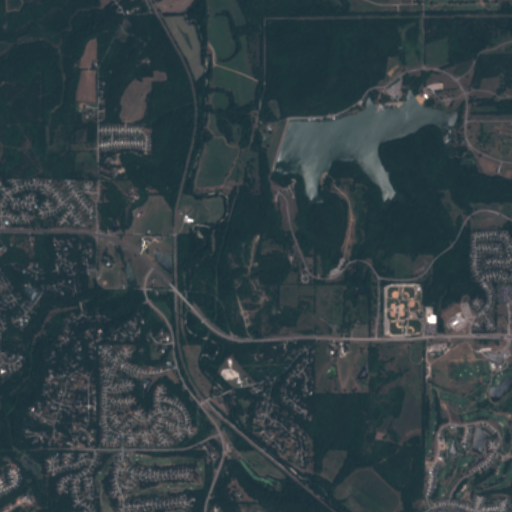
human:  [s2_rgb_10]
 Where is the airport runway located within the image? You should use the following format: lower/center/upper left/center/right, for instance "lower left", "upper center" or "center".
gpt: The airport runway is located in the center right of the image.
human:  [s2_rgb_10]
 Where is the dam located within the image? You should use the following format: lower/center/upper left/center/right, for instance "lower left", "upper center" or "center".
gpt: The dam is located in the upper right of the image.
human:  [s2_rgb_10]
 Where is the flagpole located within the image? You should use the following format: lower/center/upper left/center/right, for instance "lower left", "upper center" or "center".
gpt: The flagpole is located in the center right of the image.
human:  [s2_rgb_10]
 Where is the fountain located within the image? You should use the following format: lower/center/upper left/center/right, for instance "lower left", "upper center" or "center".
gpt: The fountain is located in the lower right of the image.
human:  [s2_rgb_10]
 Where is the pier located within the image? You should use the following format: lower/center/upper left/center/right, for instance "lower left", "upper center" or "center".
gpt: The pier is located in the upper right of the image.
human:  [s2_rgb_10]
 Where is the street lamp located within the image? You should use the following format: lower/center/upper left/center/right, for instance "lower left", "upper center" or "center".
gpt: The street lamp is located in the center right of the image.
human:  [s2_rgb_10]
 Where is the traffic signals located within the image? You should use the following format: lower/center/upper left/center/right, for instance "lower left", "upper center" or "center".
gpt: The traffic signals is located in the center right of the image.
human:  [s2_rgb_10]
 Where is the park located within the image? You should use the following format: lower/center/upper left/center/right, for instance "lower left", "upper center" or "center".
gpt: There is no park in the image.